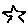
Label: star